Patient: sex F, age 59
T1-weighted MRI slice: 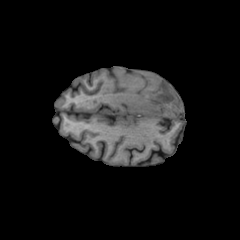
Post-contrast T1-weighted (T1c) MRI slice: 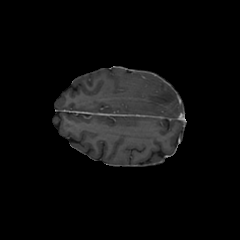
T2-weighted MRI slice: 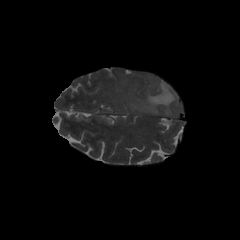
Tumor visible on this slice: yes
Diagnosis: Glioblastoma, IDH-wildtype
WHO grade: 4